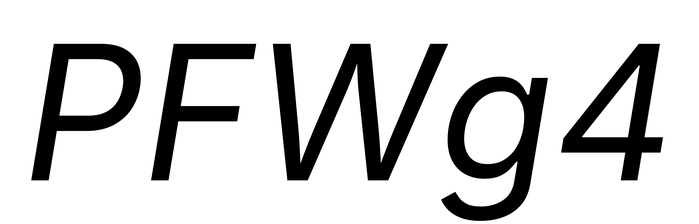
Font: Inter-Italic_Italic